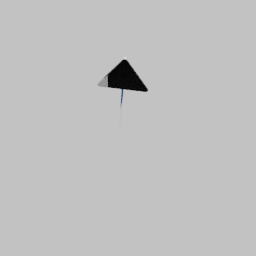
Label: architecture